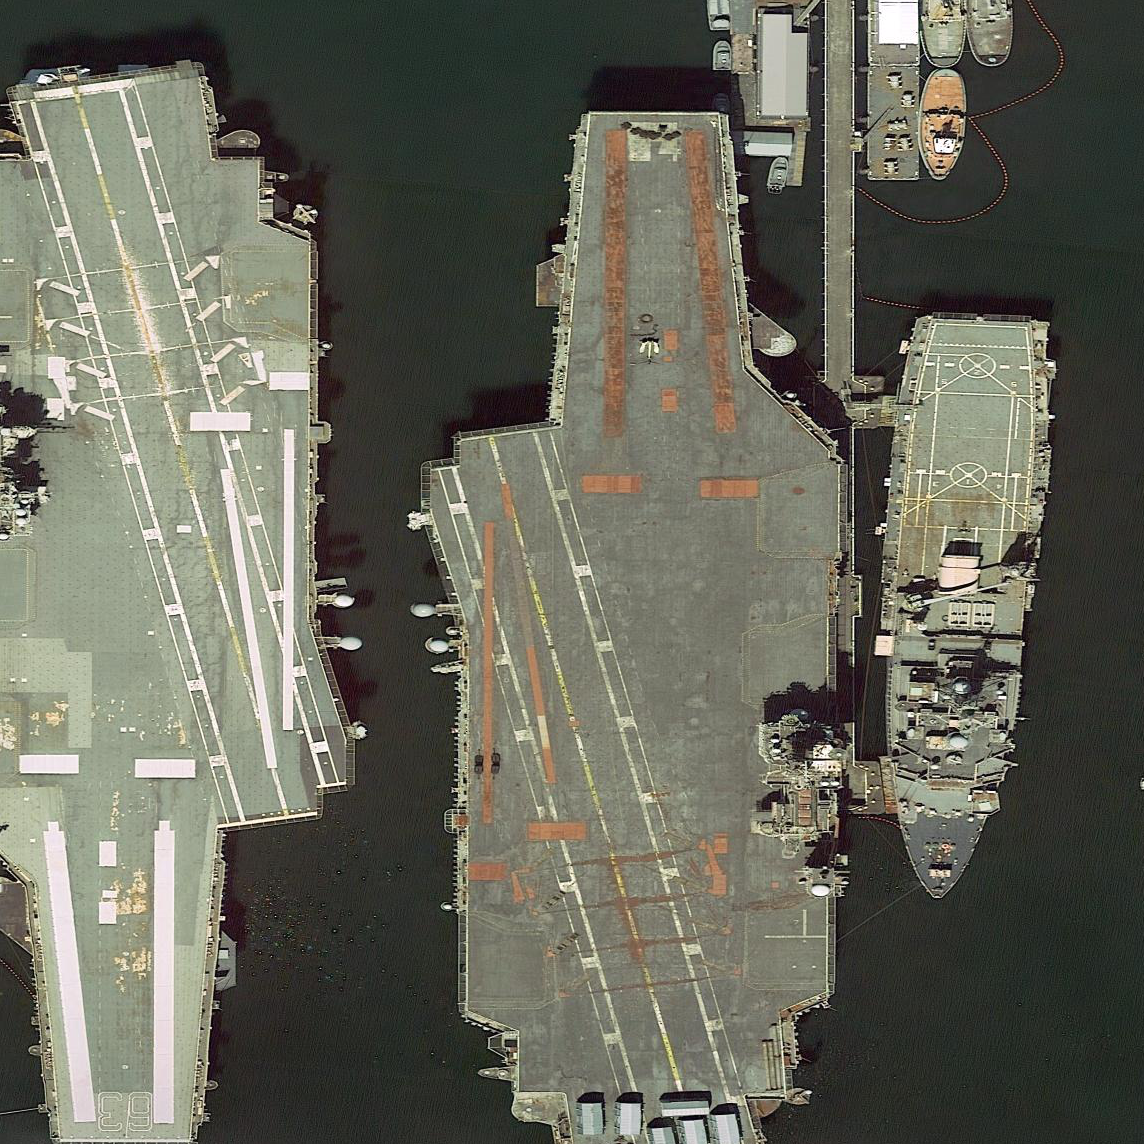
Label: aircraft_carrier